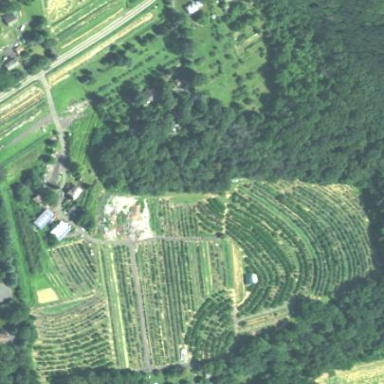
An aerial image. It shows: Vineyard growing grapes.